Question: using Android Studio for development. Last week I discovered really neat feature in IntelliJ IDEA IDE, which when debugging Java app shows listing of variables next to the line of code. It is really helpful.
I have been wondering if the same option can be enabled in AS, since it uses the same core? Anybody knows? I would really love to use it in AS as well.
Here is screenshot what I am talking about.:

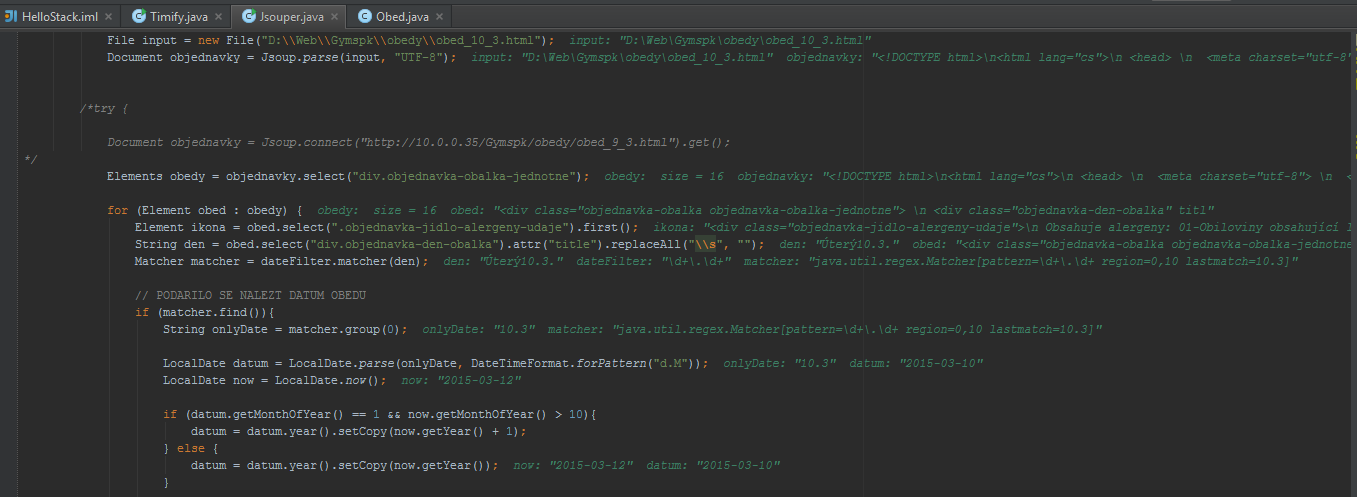
Answer: <URL> has been released just this week, and is the first version of Android Studio based on IntelliJ 14.
Since the feature you're describing was introduced in IntelliJ 14, Android Studio 1.2 will contain this feature as well:

Please note that this is an alpha release, so expect to encounter bugs.